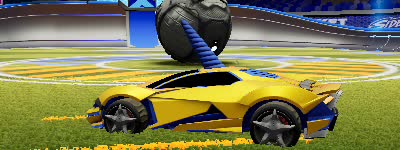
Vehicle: werewolf